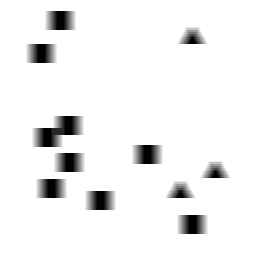
Squares: 9
Triangles: 3
Stars: 0
Total shapes: 12